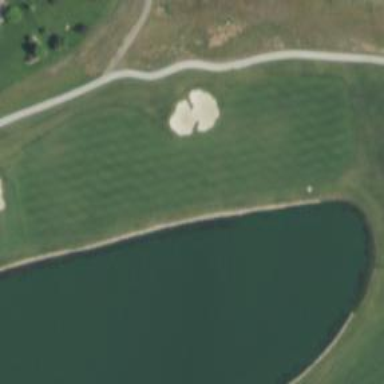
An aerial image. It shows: View of golf hole.